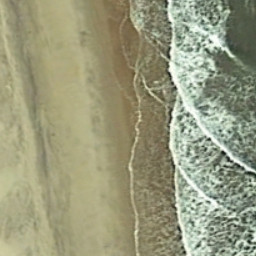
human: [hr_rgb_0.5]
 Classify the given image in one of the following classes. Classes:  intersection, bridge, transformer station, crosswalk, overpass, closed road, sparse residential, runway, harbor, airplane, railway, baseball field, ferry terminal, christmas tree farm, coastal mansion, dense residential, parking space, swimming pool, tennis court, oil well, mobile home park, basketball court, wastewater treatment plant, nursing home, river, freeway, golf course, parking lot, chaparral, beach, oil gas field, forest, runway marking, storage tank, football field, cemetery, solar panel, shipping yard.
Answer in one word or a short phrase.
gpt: beach